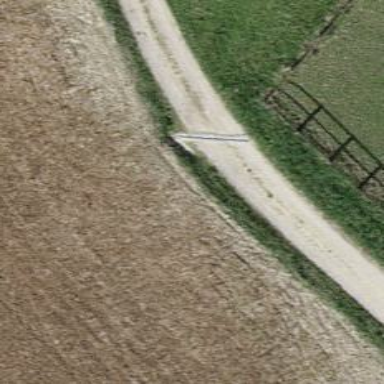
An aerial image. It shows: Track with fine gravel surface graded as grade 2.